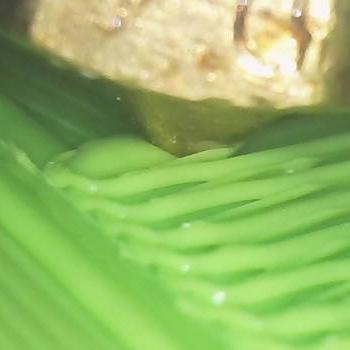
Flow rate: 200%